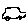
Label: car